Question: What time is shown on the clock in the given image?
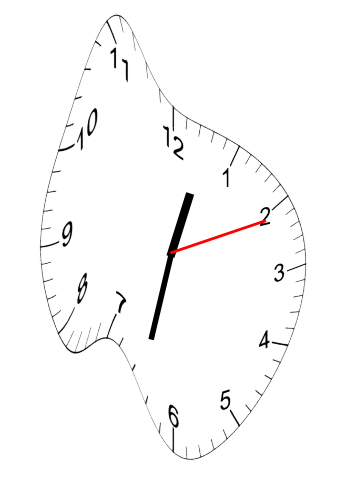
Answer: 12:32:11